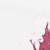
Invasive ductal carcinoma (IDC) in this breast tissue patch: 0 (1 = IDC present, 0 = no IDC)